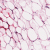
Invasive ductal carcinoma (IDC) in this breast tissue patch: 0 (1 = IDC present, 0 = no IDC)